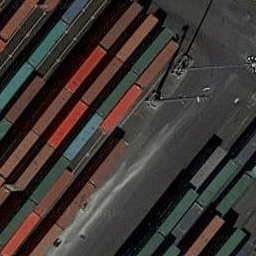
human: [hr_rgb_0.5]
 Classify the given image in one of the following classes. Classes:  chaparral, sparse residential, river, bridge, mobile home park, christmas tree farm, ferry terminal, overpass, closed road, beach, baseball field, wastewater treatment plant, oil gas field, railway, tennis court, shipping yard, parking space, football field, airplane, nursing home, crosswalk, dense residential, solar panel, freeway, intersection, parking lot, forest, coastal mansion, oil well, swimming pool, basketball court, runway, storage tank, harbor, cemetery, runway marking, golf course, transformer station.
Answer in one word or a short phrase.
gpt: shipping yard